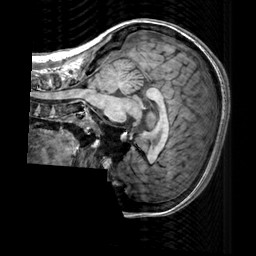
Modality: T1w
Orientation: sagittal
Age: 27
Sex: female
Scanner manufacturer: siemens
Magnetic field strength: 3 T
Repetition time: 2.3 s
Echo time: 0.00303 s